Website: bh-photo
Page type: cart
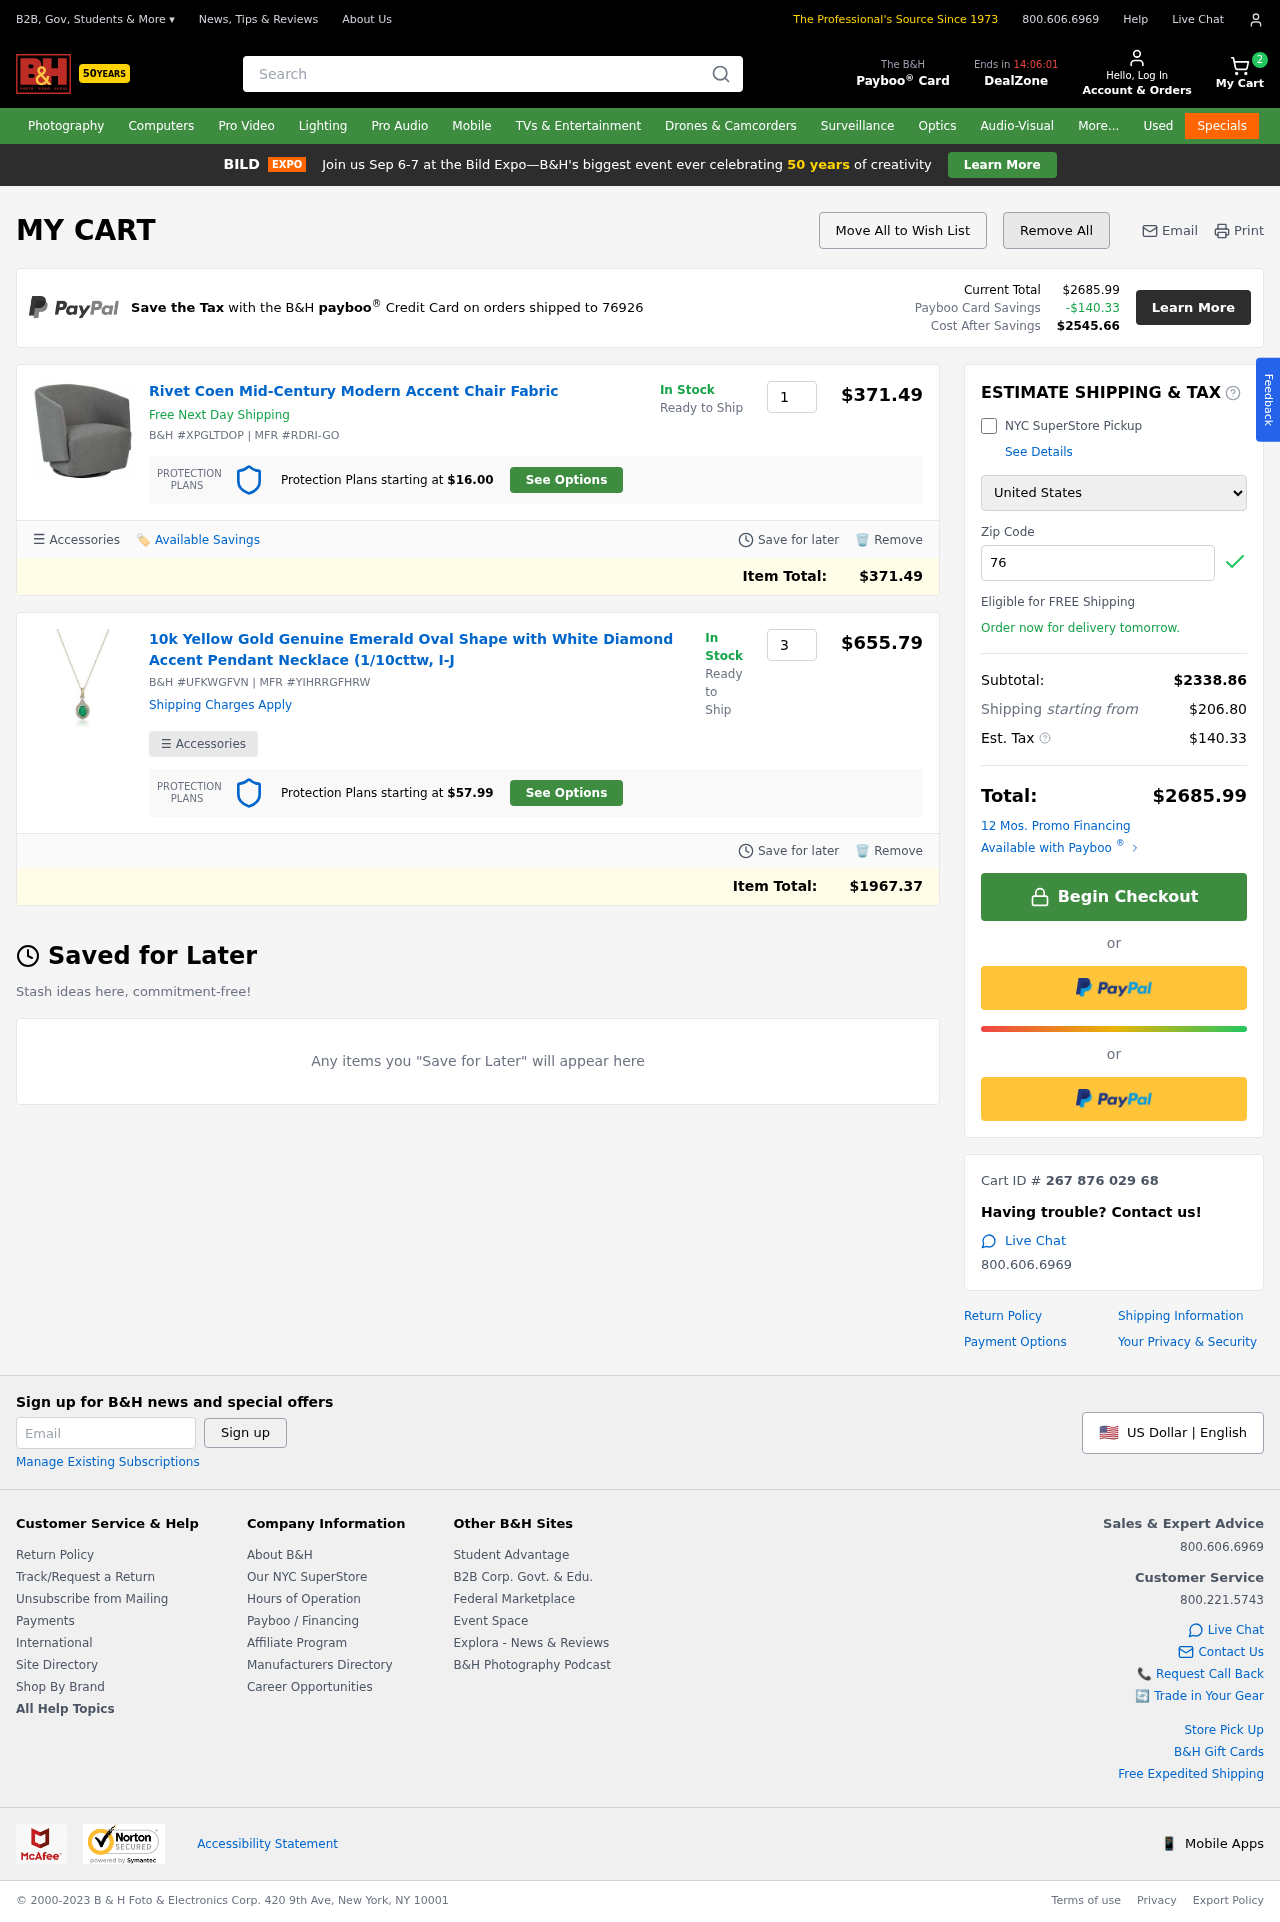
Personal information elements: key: PII_COUNTRY
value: United States
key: PII_POSTCODE
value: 76926
Product elements: key: PRODUCT1_NAME
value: Rivet Coen Mid-Century Modern Accent Chair Fabric
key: PRODUCT1_PRICE
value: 371.49
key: PRODUCT1_QUANTITY
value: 1
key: PRODUCT2_NAME
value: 10k Yellow Gold Genuine Emerald Oval Shape with White Diamond Accent Pendant Necklace (1/10cttw, I-J
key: PRODUCT2_PRICE
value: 655.79
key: PRODUCT2_QUANTITY
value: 3
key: PRODUCT1_ITEM_TOTAL
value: $371.49
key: PRODUCT2_ITEM_TOTAL
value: $1967.37
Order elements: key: ORDER_NUM_ITEMS
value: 2
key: ORDER_TOTAL
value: $2685.99
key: ORDER_TAX
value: -$140.33
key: ORDER_TAX
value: $140.33
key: ORDER_TOTAL_AFTER_SAVINGS
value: $2545.66
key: ORDER_SUBTOTAL
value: $2338.86
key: ORDER_SHIPPING_COST
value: $206.80
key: ORDER_ID
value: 267 876 029 68
Search elements: key: HEADER_SEARCH
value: Search